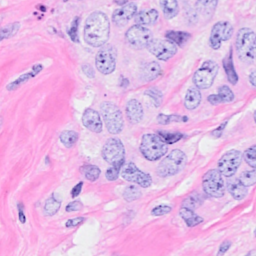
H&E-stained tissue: Breast